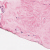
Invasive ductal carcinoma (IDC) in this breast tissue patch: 0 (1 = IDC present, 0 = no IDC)